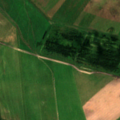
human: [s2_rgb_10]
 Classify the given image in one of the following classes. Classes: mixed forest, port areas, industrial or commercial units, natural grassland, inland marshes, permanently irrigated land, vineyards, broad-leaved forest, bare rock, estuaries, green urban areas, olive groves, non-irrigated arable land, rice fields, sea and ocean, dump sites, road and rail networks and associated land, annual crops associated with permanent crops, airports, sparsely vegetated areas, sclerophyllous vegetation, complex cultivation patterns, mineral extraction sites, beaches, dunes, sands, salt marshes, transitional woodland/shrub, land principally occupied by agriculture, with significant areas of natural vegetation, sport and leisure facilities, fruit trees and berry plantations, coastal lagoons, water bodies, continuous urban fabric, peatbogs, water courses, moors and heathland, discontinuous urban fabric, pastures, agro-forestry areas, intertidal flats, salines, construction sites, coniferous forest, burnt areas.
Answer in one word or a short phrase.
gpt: non-irrigated arable land, pastures, transitional woodland/shrub